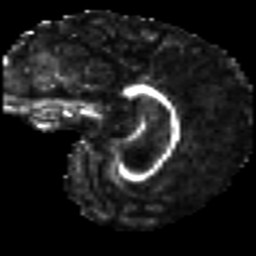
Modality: FA
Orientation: sagittal
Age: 48
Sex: male
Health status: ill
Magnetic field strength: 3 T
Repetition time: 9 s
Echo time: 0.093 s